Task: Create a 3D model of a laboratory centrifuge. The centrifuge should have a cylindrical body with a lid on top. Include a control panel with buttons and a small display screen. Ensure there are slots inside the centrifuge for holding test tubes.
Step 161:
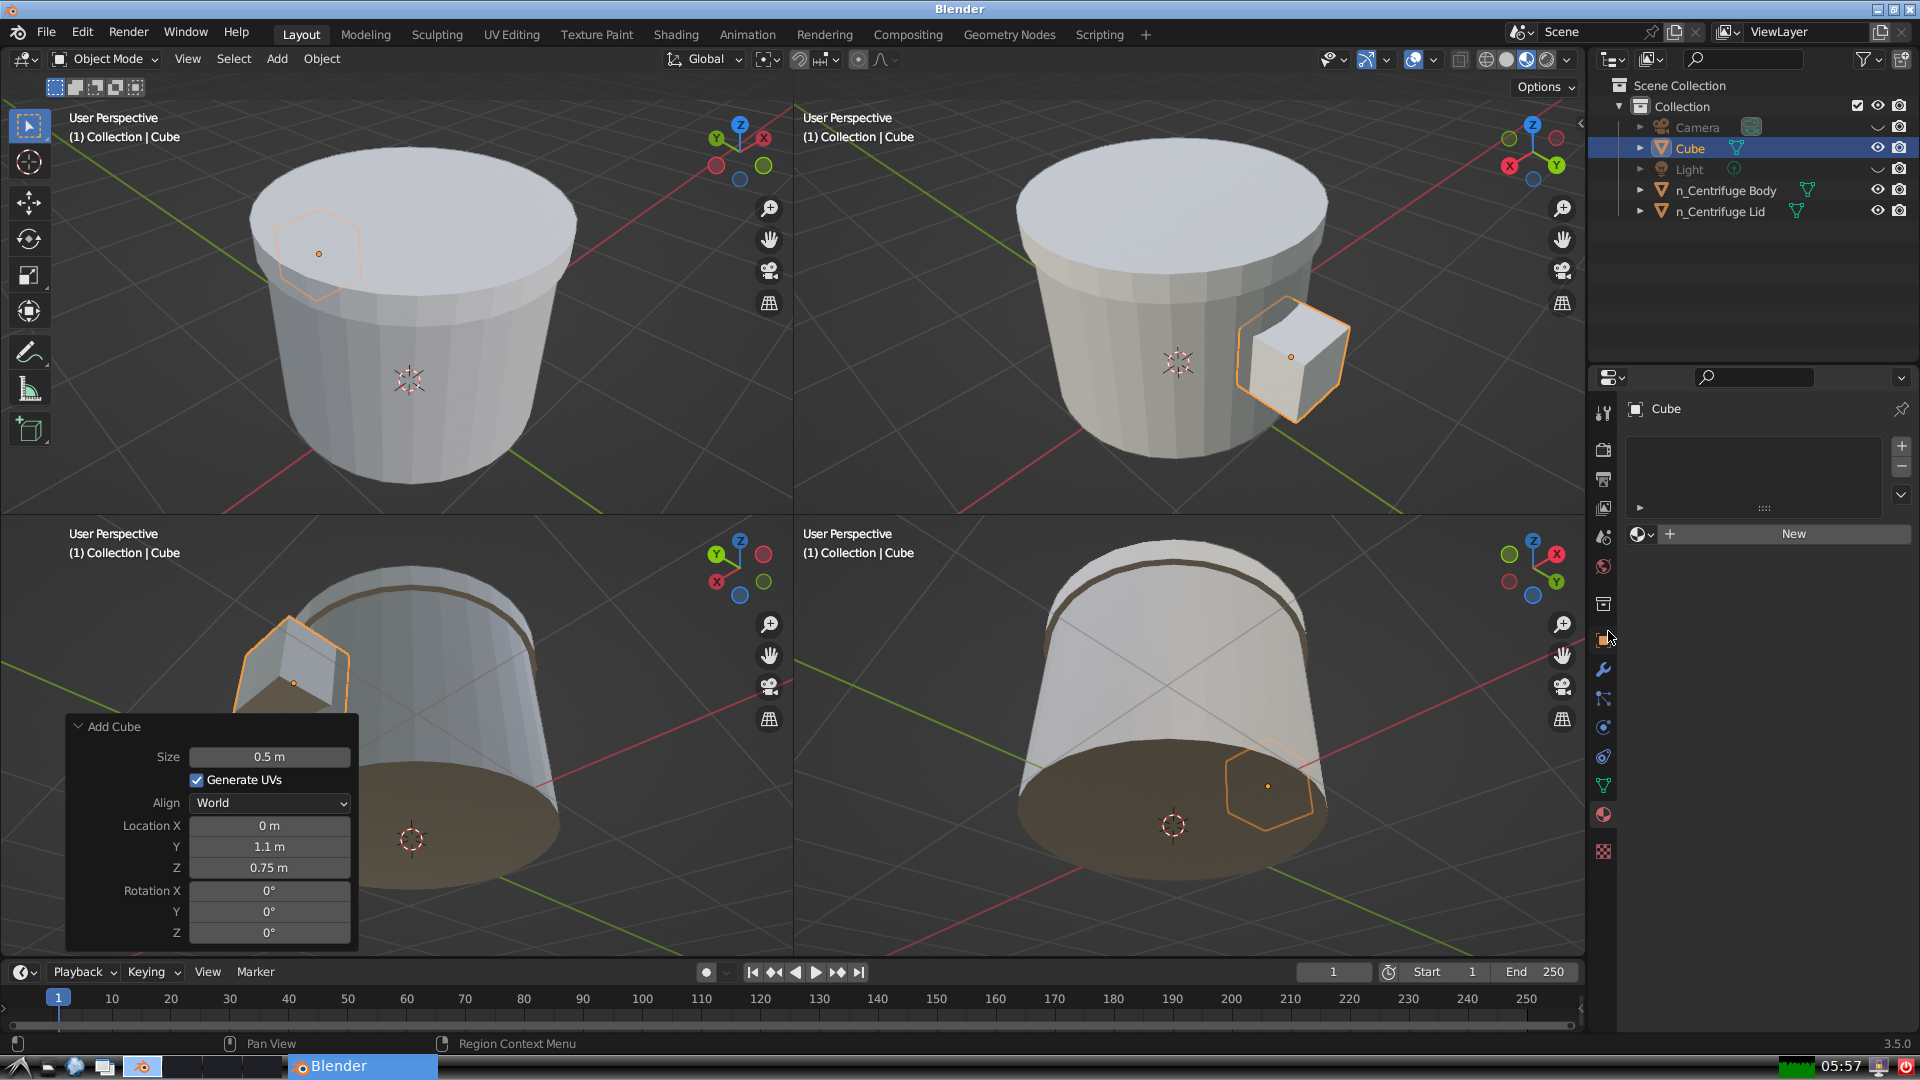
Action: click: no